Question: Sometimes I have an issue with Xcode 6.0.1 where the error "SourceKitService Crashed Crashlog generated in ~/Library/Logs/DiagnosticReports" is popping up and all syntax highlighting is gone in Swift. How can I fix this?

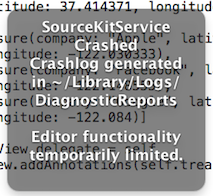
Answer: Have this problem with Xcode 6.1 (release, not GM).
There a few "magic" solutions that works temporarily, but require a restart. There is quick fix that seems to hold (and does not require a complete restart).
Delete the of: DerivedData/ModuleCache
(Full path: ~/Library/Developer/Xcode/DerivedData/ModuleCache)